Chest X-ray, AP view. Patient: 20 years old, sex M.
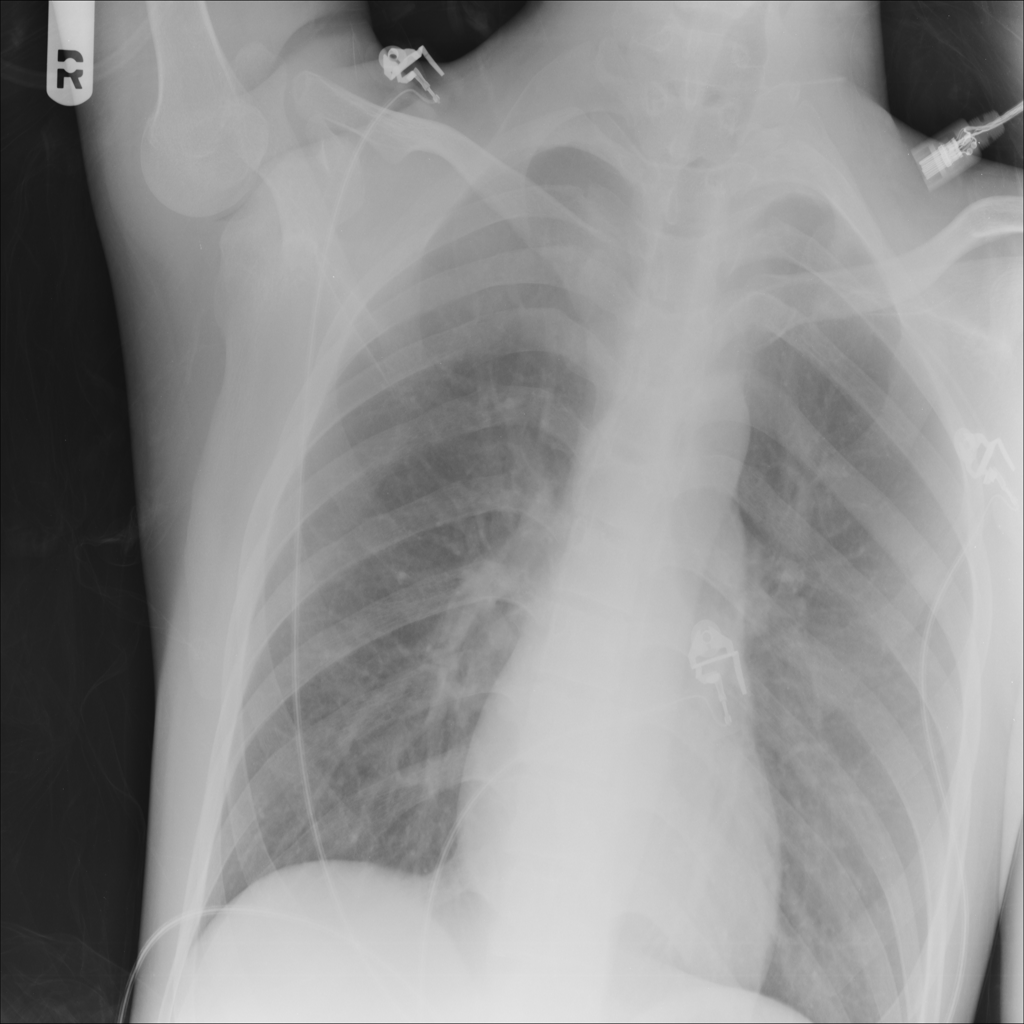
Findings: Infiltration